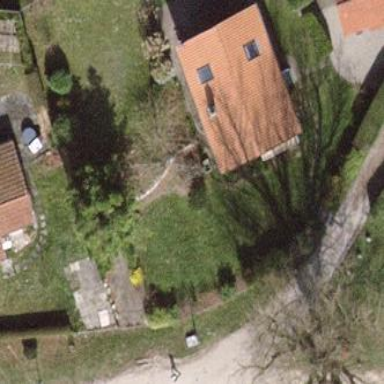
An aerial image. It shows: Simple and straightforward house.